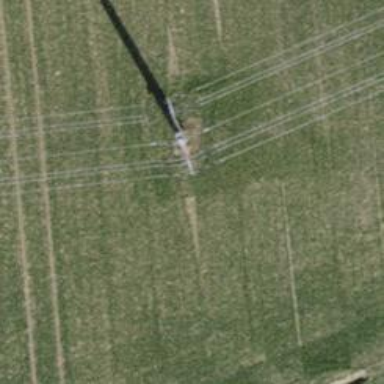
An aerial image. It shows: Pipeline marker.